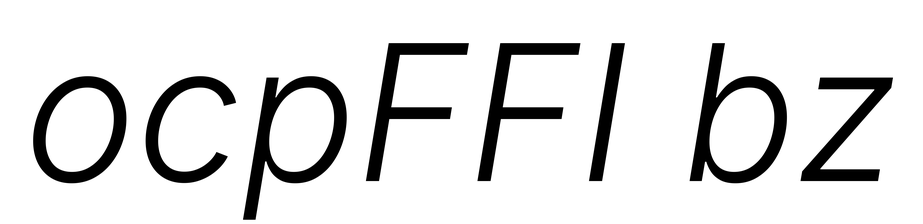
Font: Inter-Italic_Light_Italic